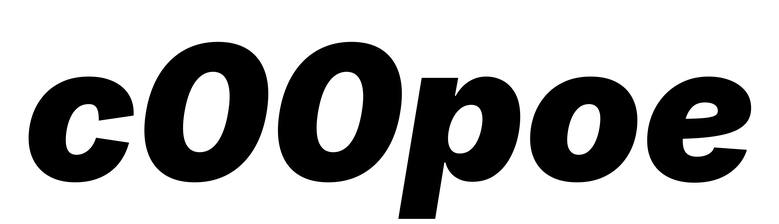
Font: Inter-Italic_Black_Italic